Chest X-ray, PA view. Patient: 53 years old, sex M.
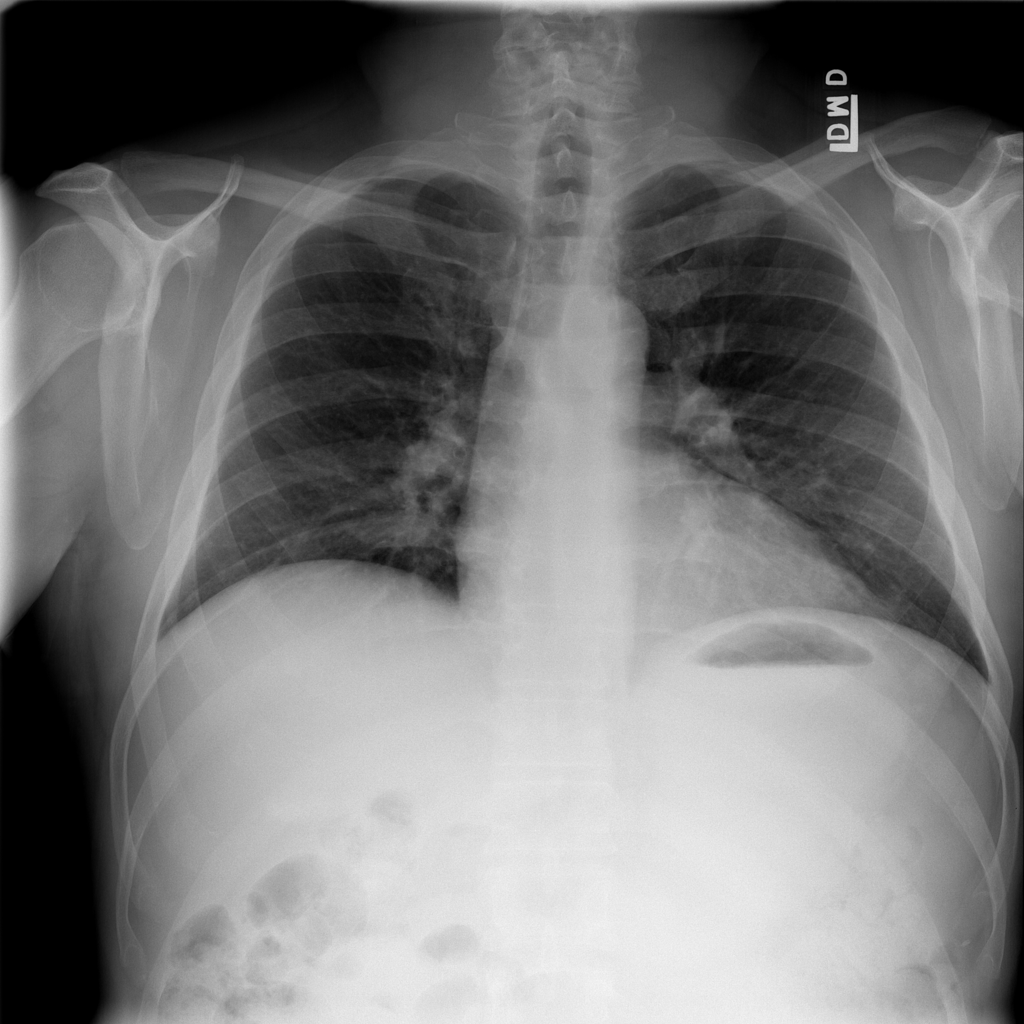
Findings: No Finding